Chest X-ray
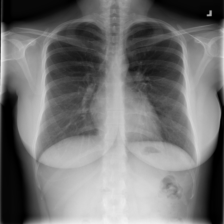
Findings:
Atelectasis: negative
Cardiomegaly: negative
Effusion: negative
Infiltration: negative
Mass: negative
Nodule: negative
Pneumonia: negative
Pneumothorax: negative
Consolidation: negative
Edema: negative
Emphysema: negative
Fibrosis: negative
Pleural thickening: negative
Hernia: negative